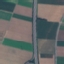
Land use / land cover class: Highway